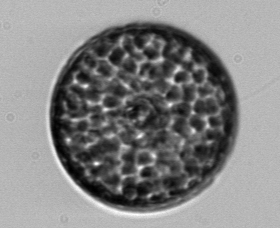
Label: Coscinodiscus